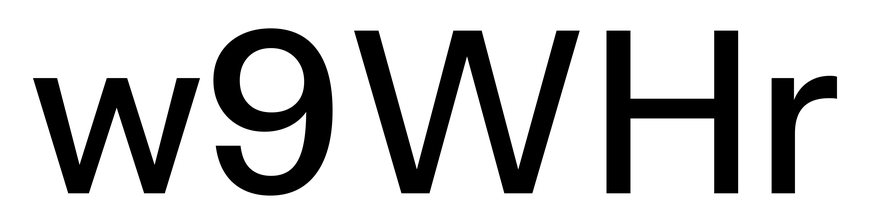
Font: InstrumentSans_Medium